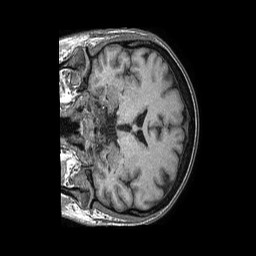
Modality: T1w
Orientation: coronal
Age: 56
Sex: male
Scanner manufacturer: philips
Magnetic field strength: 1.5 T
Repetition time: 0.007737 s
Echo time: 0.003528 s